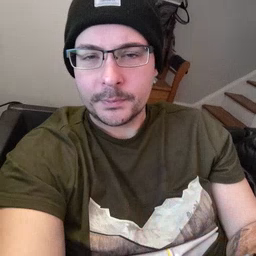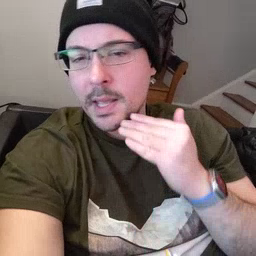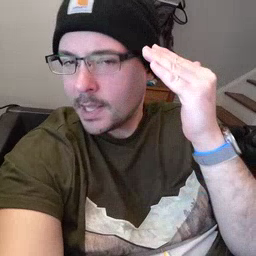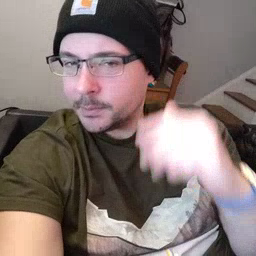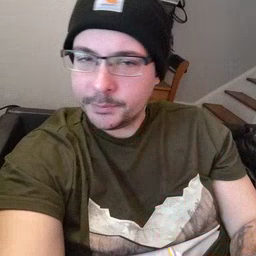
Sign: head